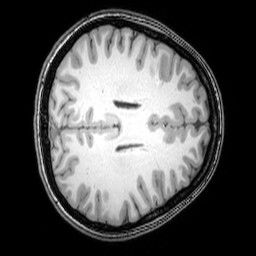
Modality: T1w
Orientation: axial
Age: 24
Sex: female
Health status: healthy
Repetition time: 0.081 s
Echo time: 0.037 s